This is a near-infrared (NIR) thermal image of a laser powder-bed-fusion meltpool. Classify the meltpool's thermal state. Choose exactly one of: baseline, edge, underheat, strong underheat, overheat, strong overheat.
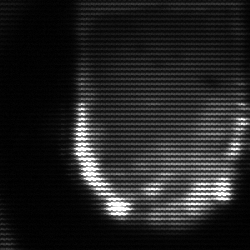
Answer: baseline